Question: Im not good at math, I could find everything so far, but not this one.
And I just cant figure it out. I think Im just not seeing it.
Im calculating directions, two circles collide, one has an incoming direction,
and needs to get an outgoing direction.
So far I know how to get the collision point and I can calculate the incoming/outgoing angle alfa. (<URL>
Im stuck on constructing the outgoing line and retrieving the m or a ( y = ax + b ).

So, from the picture, I know y, i, alfa and the point where all lines intersect (not marked, sorry).
Could anyone help me out? Im programming in Java.
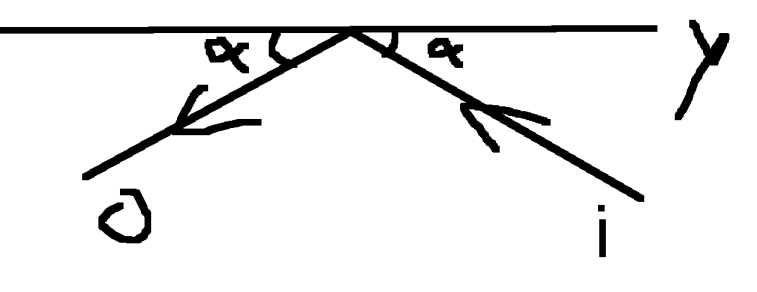
Answer: If momentum is conserved during a collision with a horizontal boundary, the collision will just flip the sign of m. That is the m value afterward is -1 times the m value before.
Suppose the equation of the original line is y=mx+c and the equation of the line after the collision is y=-mx+b. At the intersection point, the x and y values are the same.
To avoid confusion later, we'll call the x and y-values of the collision point (X,Y) not (x,y)
At the intersection the line equations for both lines hold (for x=X, y=Y). So,
'''
Y = mX+c = -mX+b.
=> mX+c+mX = b (adding mX to both sides)
=> 2mX+c = b (collecting the terms in m)
'''
So the intercept of the second line (which you referred to as "m or a" in your question) is 2mX+c, where X is the x-position at which the collision occurs. Hence the equation of the second line is:
'''
y = -mx + (2mX + c)
'''